Question: In my program I use 'UIWebView' with editable div for the Rich text editor. I need to remove top bar of the keyboard.

I used below code - it removes only next/previous buttons
I want to remove full top bar.
'''
- (void)removeBar {
UIWindow *keyboardWindow = nil;
for (UIWindow *testWindow in [[UIApplication sharedApplication] windows]) {
if (![[testWindow class] isEqual:[UIWindow class]]) {
keyboardWindow = testWindow;
break;
}
}
for (UIView *possibleFormView in [keyboardWindow subviews]) {
// iOS 5 sticks the UIWebFormView inside a UIPeripheralHostView.
if ([[possibleFormView description] rangeOfString:@"UIPeripheralHostView"].location != NSNotFound) {
for (UIView *subviewWhichIsPossibleFormView in [possibleFormView subviews]) {
if ([[subviewWhichIsPossibleFormView description] rangeOfString:@"UIWebFormAccessory"].location != NSNotFound) {
[subviewWhichIsPossibleFormView removeFromSuperview];
}
}
}
}
}
'''
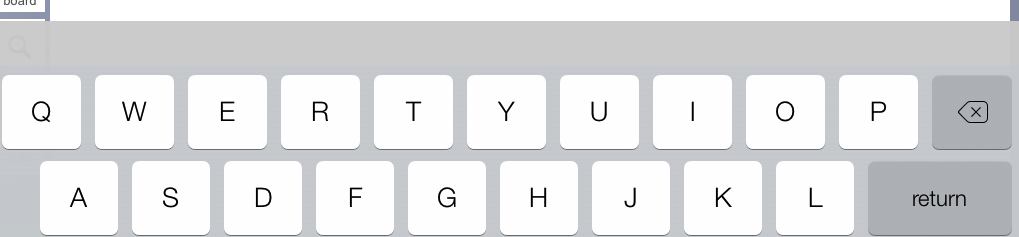
Answer: I found the solution for iOS 8. You can check it here: [ iOS 8 - Remove Previous/Next/Done UIKeyboard Toolbar inside a UIWebView][1]
You may try and improve this. try call this function inside Your UIKeyboardDidShowNotification event handler.
Hope this helps...
This is the level of views in accessory:
(UIWebFormAccessory) -> (UIToolbar) -> (UIImageView,UIToolbarButton,UIToolbarButton)
'''
-(void) removeKeyboard {
UIWindow *keyboardWindow = nil;
for (UIWindow *testWindow in [[UIApplication sharedApplication] windows]) {
if (![[testWindow class] isEqual : [UIWindow class]]) {
keyboardWindow = testWindow;
break;
}
}
// Locate UIWebFormView.
for (UIView *possibleFormView in [keyboardWindow subviews]) {
if ([[possibleFormView description] hasPrefix : @"<UIInputSetContainerView"]) {
for (UIView* peripheralView in possibleFormView.subviews) {
for (UIView* peripheralView_sub in peripheralView.subviews) {
// hides the backdrop (iOS 8)
if ([[peripheralView_sub description] hasPrefix : @"<UIKBInputBackdropView"] && peripheralView_sub.frame.size.height == 44) {
[[peripheralView_sub layer] setOpacity : 0.0];
}
// hides the accessory bar
if ([[peripheralView_sub description] hasPrefix : @"<UIWebFormAccessory"]) {
for (UIView* UIInputViewContent_sub in peripheralView_sub.subviews) {
CGRect frame1 = UIInputViewContent_sub.frame;
frame1.size.height = 0;
peripheralView_sub.frame = frame1;
UIInputViewContent_sub.frame = frame1;
[[peripheralView_sub layer] setOpacity : 0.0];
}
CGRect viewBounds = peripheralView_sub.frame;
viewBounds.size.height = 0;
peripheralView_sub.frame = viewBounds;
}
}
}
}
}
}
'''